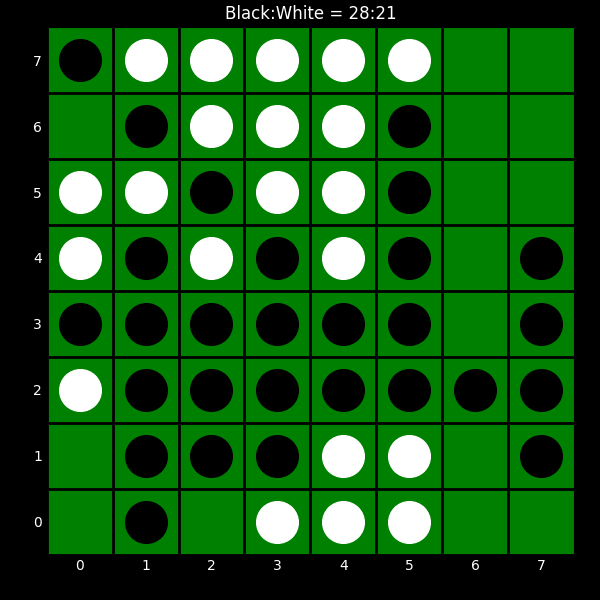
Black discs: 28
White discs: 21